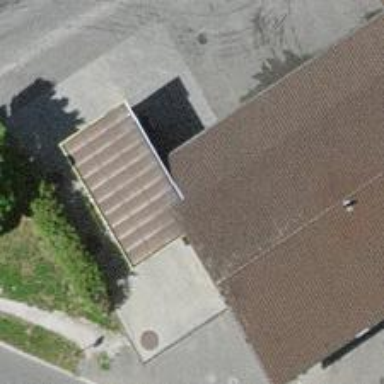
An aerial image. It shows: Fuel station.